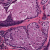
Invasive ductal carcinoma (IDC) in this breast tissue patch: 0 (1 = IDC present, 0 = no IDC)